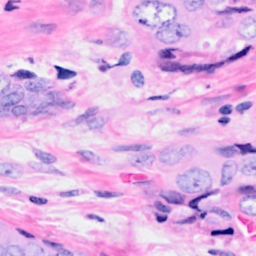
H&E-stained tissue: Breast